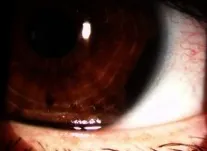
Fig. 1Photo of anterior pole before surgery.
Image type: ophthalmic_imaging (slit_lamp_photograph)